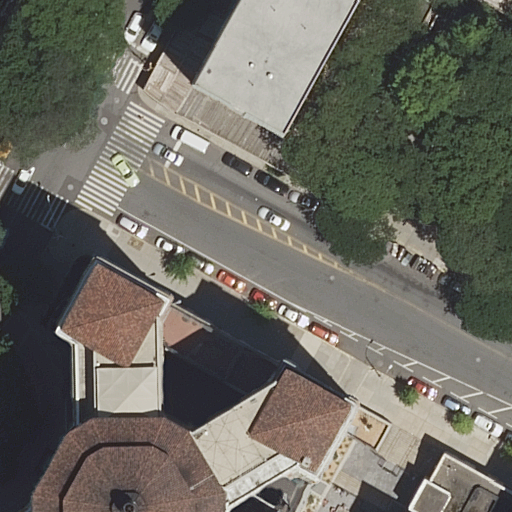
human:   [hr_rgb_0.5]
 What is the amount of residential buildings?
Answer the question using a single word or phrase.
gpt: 2

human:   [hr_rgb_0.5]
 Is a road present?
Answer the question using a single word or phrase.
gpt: yes

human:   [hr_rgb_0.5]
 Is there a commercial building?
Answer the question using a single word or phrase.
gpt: no

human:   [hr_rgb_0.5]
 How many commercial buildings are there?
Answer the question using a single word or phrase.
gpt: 0

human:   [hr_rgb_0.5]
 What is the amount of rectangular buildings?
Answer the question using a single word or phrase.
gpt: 1

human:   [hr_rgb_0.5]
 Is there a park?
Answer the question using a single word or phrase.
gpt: yes

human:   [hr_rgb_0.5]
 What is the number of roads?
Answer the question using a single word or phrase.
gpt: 4

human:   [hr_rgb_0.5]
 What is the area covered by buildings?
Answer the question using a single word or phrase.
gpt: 3900m2

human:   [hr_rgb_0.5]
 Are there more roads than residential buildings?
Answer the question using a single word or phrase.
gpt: yes

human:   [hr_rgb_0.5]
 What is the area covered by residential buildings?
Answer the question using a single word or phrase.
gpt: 3552m2

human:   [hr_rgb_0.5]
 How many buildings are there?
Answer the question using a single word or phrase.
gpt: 3

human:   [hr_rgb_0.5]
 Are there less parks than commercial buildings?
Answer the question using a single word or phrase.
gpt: no

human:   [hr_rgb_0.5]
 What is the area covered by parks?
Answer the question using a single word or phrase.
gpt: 203m2

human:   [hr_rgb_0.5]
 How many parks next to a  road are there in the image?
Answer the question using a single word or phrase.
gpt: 1

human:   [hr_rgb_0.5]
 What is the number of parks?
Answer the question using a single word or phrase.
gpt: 1

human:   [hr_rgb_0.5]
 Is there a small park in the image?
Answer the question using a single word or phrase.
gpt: no

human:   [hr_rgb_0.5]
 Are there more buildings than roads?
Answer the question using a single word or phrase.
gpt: no

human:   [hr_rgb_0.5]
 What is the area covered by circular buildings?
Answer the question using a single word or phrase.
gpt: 0m2

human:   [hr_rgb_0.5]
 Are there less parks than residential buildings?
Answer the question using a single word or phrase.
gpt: yes

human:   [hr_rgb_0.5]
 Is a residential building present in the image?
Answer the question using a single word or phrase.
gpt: yes

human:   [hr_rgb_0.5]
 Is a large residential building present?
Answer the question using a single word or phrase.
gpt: yes

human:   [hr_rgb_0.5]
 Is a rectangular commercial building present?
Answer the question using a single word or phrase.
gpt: no

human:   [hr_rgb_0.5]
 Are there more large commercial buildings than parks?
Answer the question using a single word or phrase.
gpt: no

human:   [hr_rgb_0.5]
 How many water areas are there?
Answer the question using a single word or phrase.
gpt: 0

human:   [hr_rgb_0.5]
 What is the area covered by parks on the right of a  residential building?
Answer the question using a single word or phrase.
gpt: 0m2

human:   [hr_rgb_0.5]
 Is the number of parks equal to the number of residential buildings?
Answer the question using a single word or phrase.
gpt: no

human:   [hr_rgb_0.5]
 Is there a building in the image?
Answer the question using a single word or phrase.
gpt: yes

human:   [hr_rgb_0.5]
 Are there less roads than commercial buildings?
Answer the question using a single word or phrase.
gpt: no

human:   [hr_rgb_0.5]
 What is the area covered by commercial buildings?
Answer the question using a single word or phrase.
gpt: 0m2

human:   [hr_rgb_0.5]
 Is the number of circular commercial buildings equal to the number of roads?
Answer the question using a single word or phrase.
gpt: no

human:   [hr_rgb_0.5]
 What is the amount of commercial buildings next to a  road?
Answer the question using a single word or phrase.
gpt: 0

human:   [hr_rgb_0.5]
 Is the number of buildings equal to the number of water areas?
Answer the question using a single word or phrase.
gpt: no

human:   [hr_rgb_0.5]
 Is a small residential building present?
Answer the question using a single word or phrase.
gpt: no

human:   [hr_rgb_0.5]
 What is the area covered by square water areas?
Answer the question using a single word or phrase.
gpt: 0m2

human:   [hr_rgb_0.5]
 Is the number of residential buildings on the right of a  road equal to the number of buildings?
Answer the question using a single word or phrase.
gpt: no

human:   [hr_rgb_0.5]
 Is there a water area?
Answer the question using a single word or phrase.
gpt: no

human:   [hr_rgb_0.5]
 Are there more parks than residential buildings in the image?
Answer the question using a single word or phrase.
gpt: no

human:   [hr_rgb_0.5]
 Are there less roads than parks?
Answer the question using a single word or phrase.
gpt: no

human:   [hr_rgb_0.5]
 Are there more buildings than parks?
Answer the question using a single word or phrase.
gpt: yes

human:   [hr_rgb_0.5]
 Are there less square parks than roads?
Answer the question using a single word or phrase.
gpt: yes

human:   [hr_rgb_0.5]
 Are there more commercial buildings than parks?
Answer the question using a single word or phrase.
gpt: no

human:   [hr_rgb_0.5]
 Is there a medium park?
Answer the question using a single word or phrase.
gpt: yes

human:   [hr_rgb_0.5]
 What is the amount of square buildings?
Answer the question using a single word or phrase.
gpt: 0

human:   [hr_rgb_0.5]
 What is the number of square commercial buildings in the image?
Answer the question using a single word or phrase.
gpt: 0

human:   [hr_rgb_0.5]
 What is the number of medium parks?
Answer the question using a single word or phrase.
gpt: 1

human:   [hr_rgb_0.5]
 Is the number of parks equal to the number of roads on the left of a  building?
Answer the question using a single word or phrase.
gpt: no

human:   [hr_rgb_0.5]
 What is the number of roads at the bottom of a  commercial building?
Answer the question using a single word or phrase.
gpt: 0

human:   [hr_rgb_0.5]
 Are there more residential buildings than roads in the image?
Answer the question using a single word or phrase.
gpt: no

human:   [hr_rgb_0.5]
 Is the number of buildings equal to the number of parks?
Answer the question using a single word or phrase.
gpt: no

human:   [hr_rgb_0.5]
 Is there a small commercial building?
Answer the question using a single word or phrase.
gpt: no

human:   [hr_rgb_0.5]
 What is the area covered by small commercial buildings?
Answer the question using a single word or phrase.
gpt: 0m2

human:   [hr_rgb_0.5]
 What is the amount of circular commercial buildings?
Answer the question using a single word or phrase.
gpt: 0

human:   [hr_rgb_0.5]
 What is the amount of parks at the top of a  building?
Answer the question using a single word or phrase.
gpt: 0

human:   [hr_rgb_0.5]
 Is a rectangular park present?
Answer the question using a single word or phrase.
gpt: yes

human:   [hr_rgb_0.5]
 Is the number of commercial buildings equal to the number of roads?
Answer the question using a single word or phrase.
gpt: no

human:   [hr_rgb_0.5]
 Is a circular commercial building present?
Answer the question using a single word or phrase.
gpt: no

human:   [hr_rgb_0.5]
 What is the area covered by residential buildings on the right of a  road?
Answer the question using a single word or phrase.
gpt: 3552m2

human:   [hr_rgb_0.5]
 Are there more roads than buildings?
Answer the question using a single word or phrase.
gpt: yes

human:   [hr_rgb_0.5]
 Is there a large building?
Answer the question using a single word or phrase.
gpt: yes

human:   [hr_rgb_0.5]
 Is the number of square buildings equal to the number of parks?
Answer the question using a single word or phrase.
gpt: no

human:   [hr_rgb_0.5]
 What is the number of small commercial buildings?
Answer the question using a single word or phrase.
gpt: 0

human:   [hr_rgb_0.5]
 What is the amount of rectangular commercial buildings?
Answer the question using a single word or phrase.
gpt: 0

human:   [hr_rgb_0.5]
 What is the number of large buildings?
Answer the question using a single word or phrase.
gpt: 1

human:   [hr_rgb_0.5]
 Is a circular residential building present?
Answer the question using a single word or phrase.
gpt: no